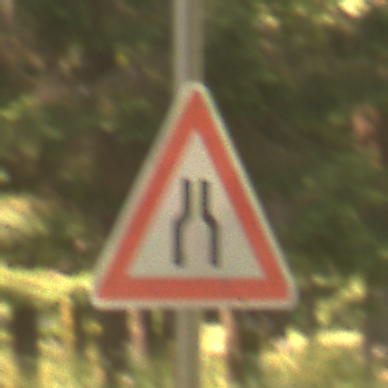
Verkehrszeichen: VerengteFahrbahn
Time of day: Midday
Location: Outdoor (Nature)
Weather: PartlyCloudy
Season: NotSpecified
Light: Natural